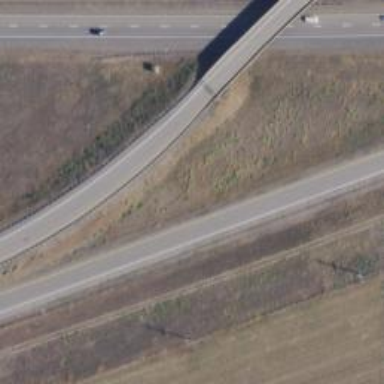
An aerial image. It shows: Motorway link.